Interaction volume radius: 5 \u00c5
Interaction volume height: 25 \u00c5
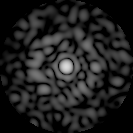
Disorder parameter: 0.8198